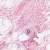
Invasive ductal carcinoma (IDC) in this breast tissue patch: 0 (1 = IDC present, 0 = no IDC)